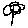
Label: flower